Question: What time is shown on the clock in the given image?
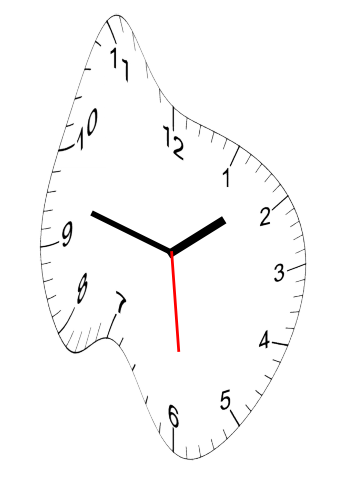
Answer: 01:47:29